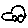
Label: car